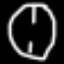
Label: clock